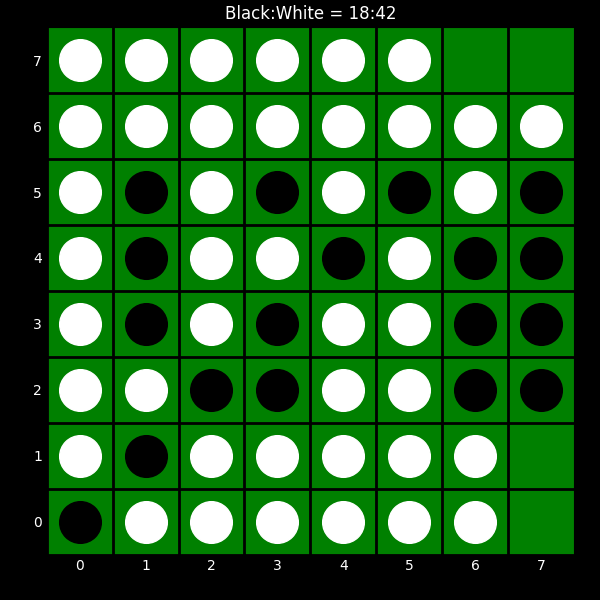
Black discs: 18
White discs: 42